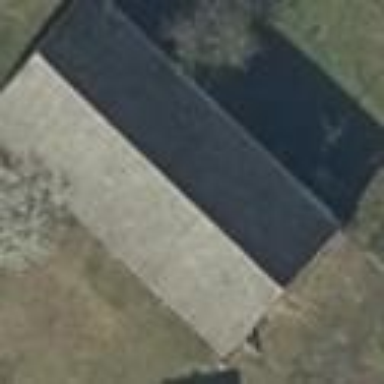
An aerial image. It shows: Building with gabled roof oriented along its structure. The roof is colored grey.